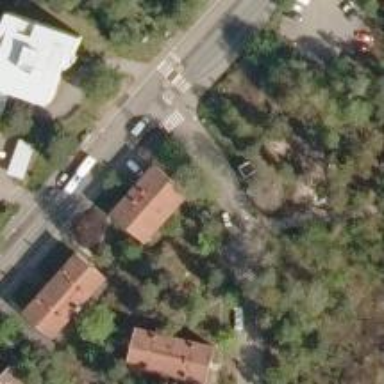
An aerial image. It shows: Residential road with asphalt surface and sidewalk on the left.